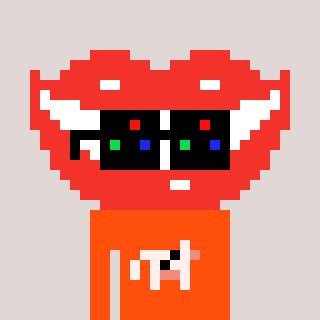
a pixel art character with square black sunglasses, a smile-shaped head and a orange-colored body on a warm background